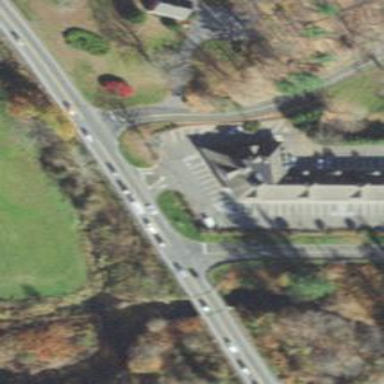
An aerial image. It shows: Road with stop sign.